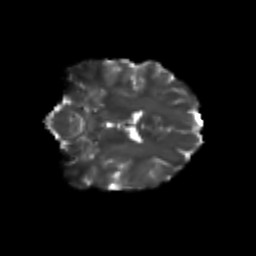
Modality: T2w
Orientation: coronal
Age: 26
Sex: female
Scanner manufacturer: siemens
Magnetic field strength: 3 T
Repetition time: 3.5 s
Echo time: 0.104 s